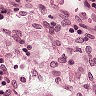
Metastatic tissue present: no